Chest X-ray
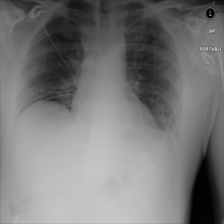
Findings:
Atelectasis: negative
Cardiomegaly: negative
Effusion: negative
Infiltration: negative
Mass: negative
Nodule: negative
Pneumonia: negative
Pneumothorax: negative
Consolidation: negative
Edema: negative
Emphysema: negative
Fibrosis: negative
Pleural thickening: negative
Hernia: negative